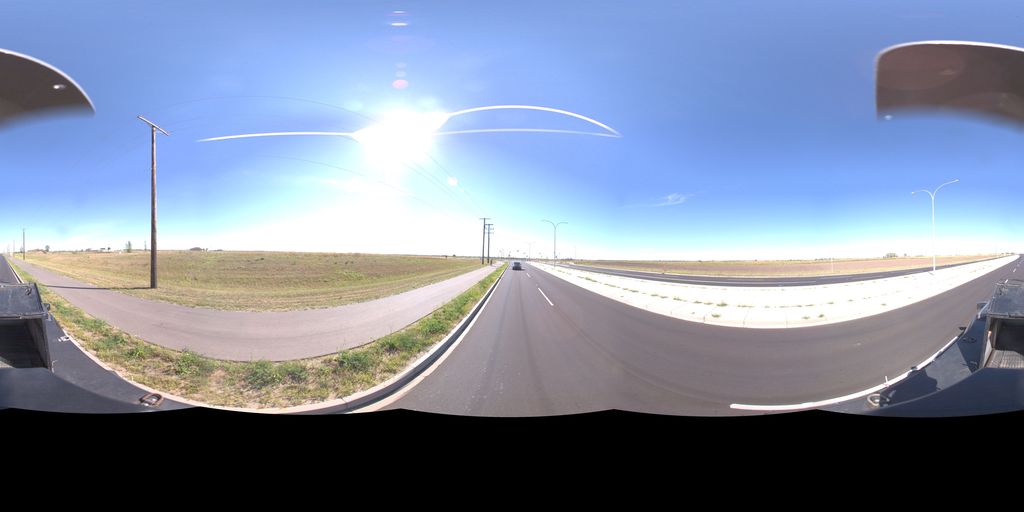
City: saskatoon